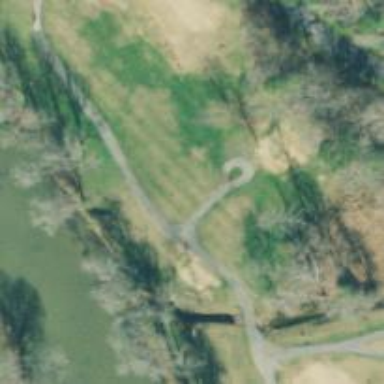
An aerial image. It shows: Golf cartpath that is also road path.